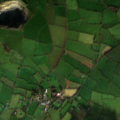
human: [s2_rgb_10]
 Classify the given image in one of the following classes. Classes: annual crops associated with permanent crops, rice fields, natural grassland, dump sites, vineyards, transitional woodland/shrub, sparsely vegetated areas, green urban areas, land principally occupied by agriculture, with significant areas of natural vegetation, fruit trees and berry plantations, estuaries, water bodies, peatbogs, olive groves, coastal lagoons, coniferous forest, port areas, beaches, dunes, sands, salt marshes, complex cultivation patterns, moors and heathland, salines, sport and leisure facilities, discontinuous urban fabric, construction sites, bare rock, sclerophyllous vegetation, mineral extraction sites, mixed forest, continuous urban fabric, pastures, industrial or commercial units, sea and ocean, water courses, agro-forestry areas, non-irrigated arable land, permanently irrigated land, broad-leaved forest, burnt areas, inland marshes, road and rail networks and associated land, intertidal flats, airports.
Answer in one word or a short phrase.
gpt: pastures